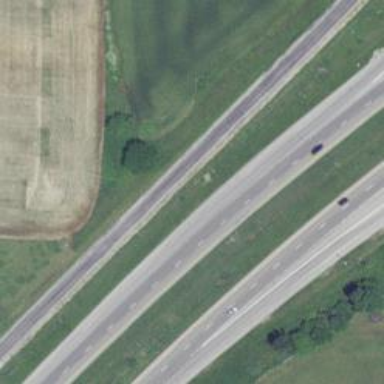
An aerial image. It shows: Interstate motorway with asphalt surface.